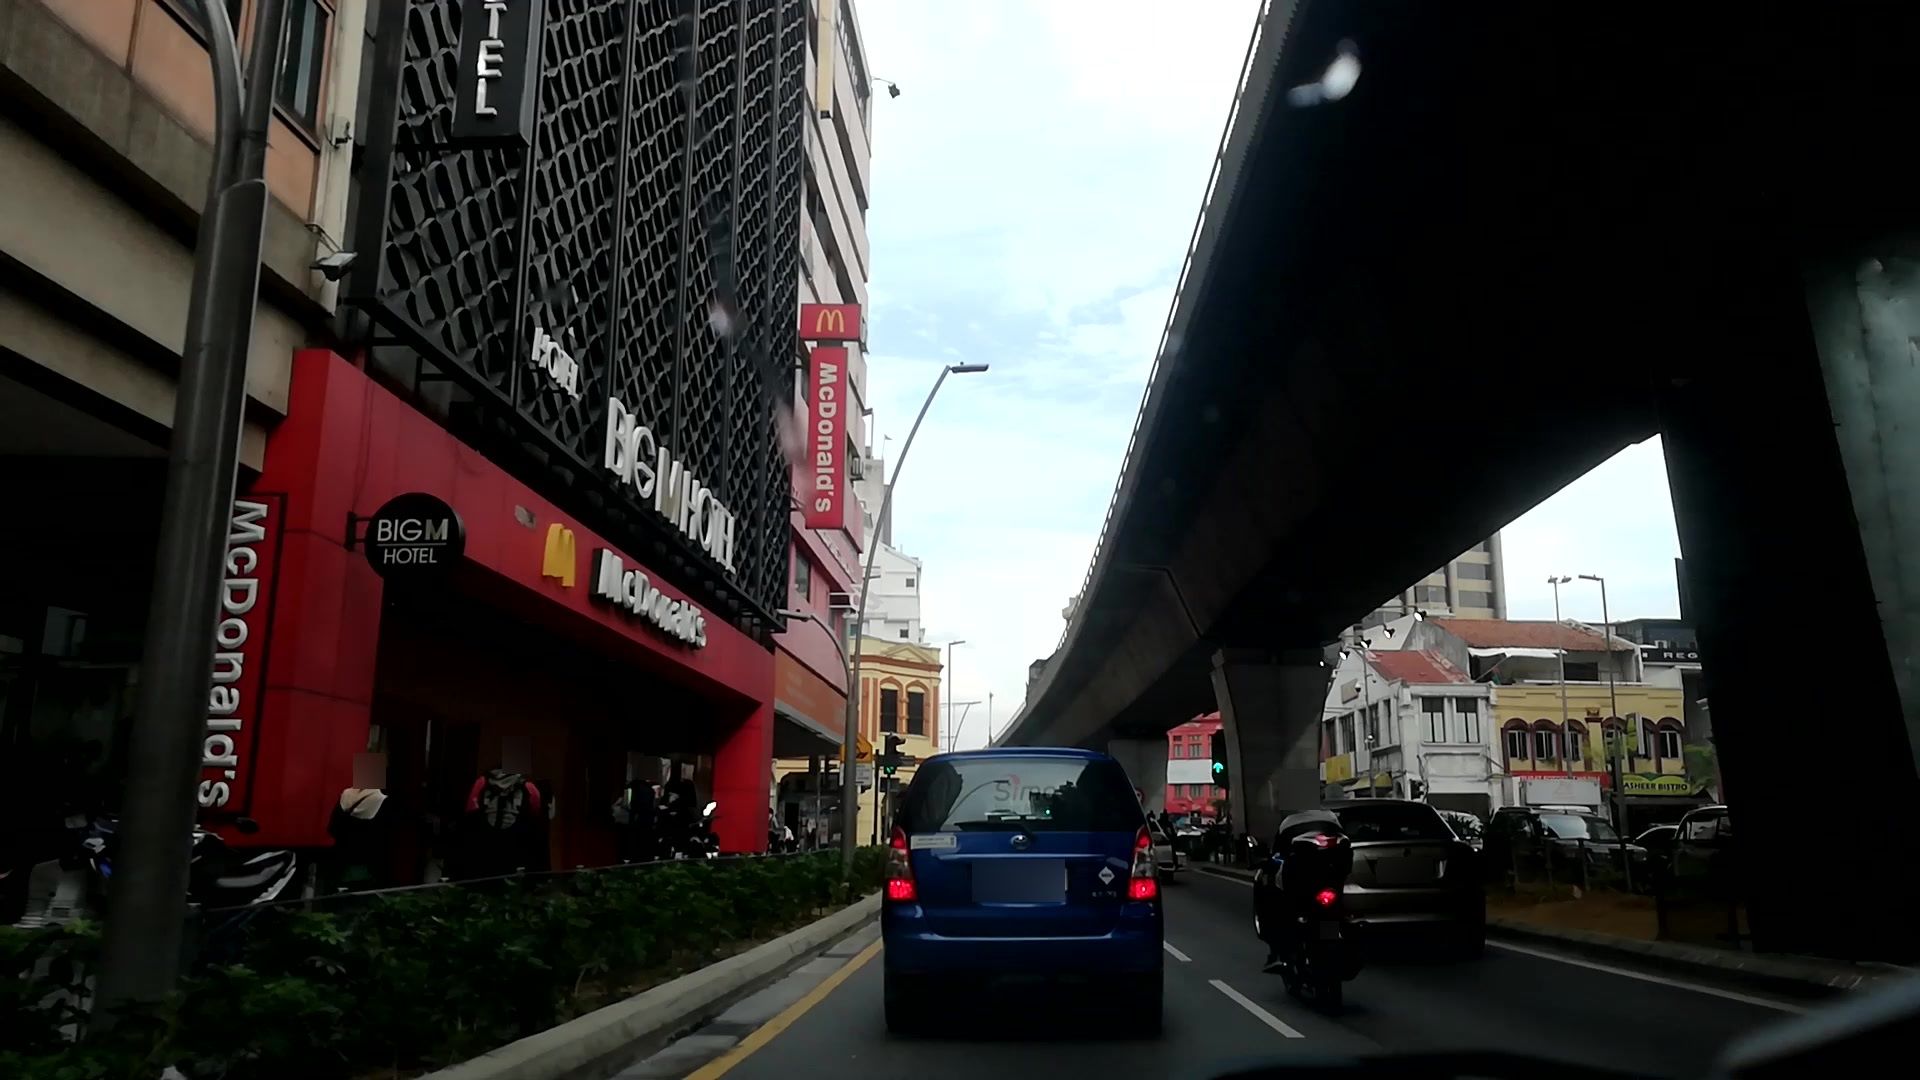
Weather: clear
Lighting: day
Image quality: good
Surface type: driving surface
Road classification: footway, corridor, steps
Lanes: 2
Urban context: urban centre
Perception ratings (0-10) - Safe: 8.15, Lively: 7.59, Beautiful: 6.4, Boring: 2.04, Depressing: 6.74, Wealthy: 7.87